Field crop: maize
Growth stage: 2
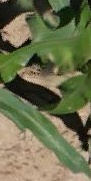
Species: maize